A bearing vibration time series has been folded into this square grayscale image, one row per segment of consecutive samples. What is the most likely bearing condition (normal, inner_race, outer_race, ball)?
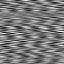
Answer: outer_race